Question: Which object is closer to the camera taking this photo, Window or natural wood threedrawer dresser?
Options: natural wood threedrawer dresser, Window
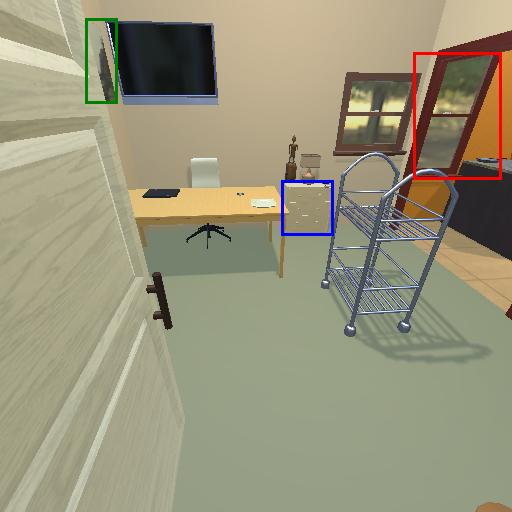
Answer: natural wood threedrawer dresser